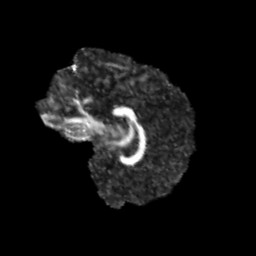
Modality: FA
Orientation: sagittal
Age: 13
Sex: male
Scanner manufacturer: siemens
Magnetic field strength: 3 T
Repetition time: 3.8 s
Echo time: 0.07 s